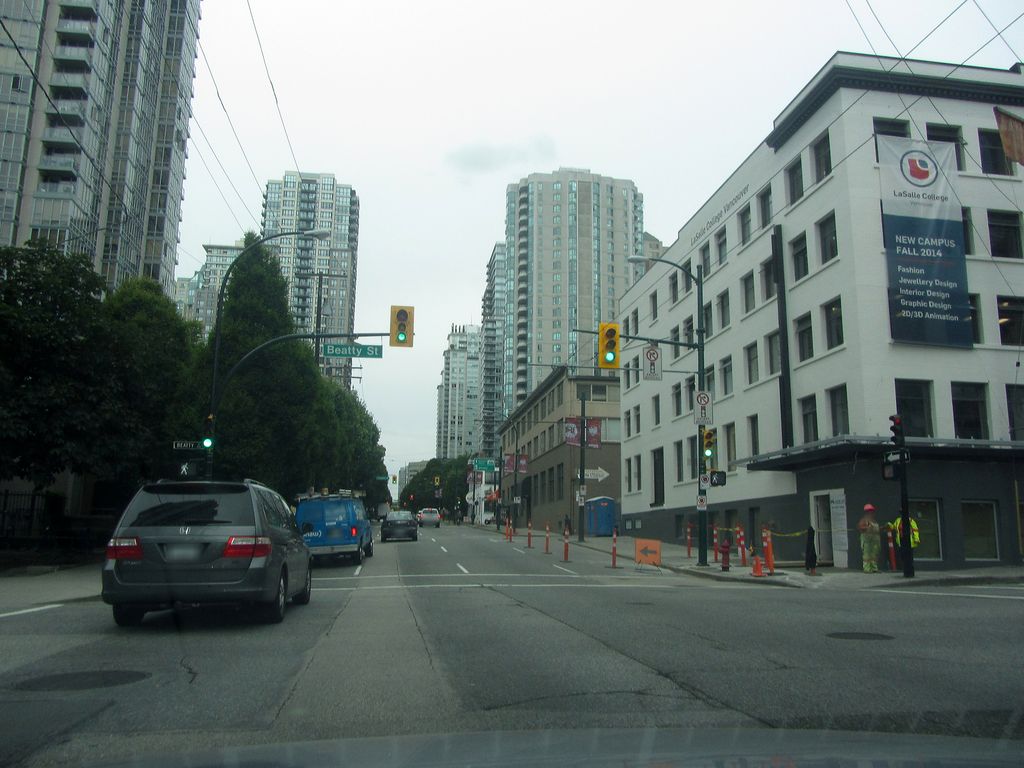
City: vancouver